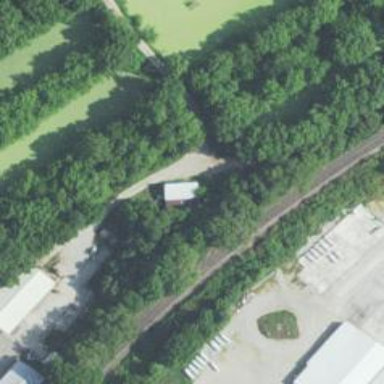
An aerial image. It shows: Railway track.